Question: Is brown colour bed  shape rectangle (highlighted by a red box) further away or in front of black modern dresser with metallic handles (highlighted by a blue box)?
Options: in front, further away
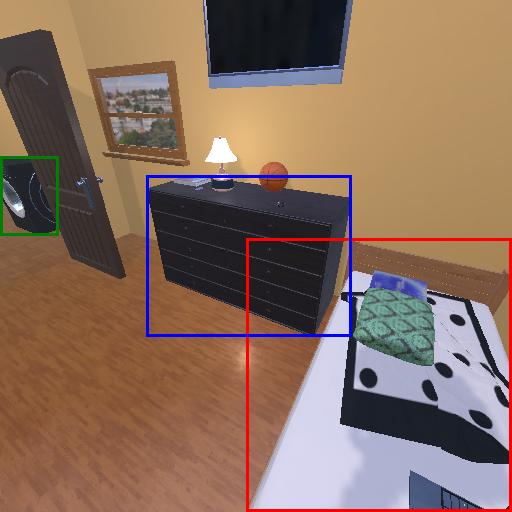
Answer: in front